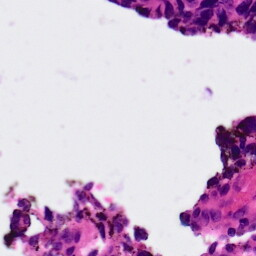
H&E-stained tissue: Ovarian